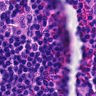
Metastatic tissue present: no